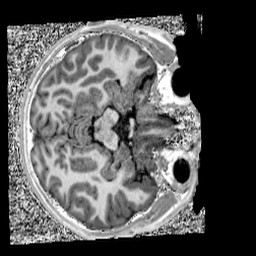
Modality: UNIT1
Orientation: axial
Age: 12
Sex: male
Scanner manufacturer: siemens
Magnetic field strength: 3 T
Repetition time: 4 s
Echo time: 0.00303 s